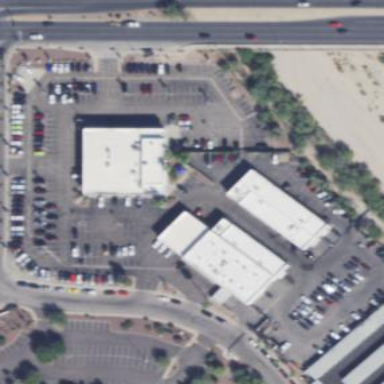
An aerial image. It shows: Retail area.